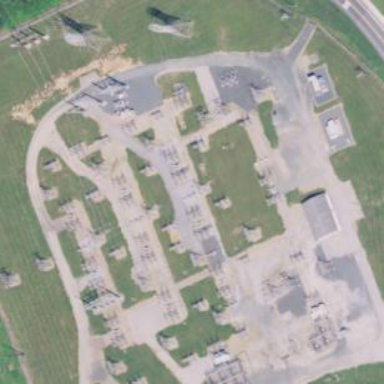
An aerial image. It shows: Substation surrounded by fence.